Question: Node data is stored in a database where each node record has foreign key field with ID of parent node (if it has one) or NULL. So it seems that node has only one link. But my program reads/writes data to this DB with ORM and for my business logic nodes are represented with the class which has a reference to a parent node and a list of descendants (two links).
'''
//pseudocode
class TreeNode {
TreeNode Parent
TreeNode[] Descendants
}
'''

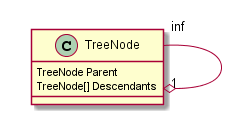
Answer: There is only one association in this case. If X is a Parent of Y, then Y is Desdendant of X, right? There is only one link, which can be seen from two perspectives.
The trick is to watch (which are simply ignored on your diagram).
So, the roles are as follows:
- -
Here is the final diagram, and an object diagram to make it clear, that there is only one link, that is - only one association:

You can always use 2 diagrams if you wish to show the 2 abstraction layers explicitly. However, I find the effort not justified, because the mapping is clear and straightforward. I think the abstract UML diagram is more than enough; the second one can always be generated.